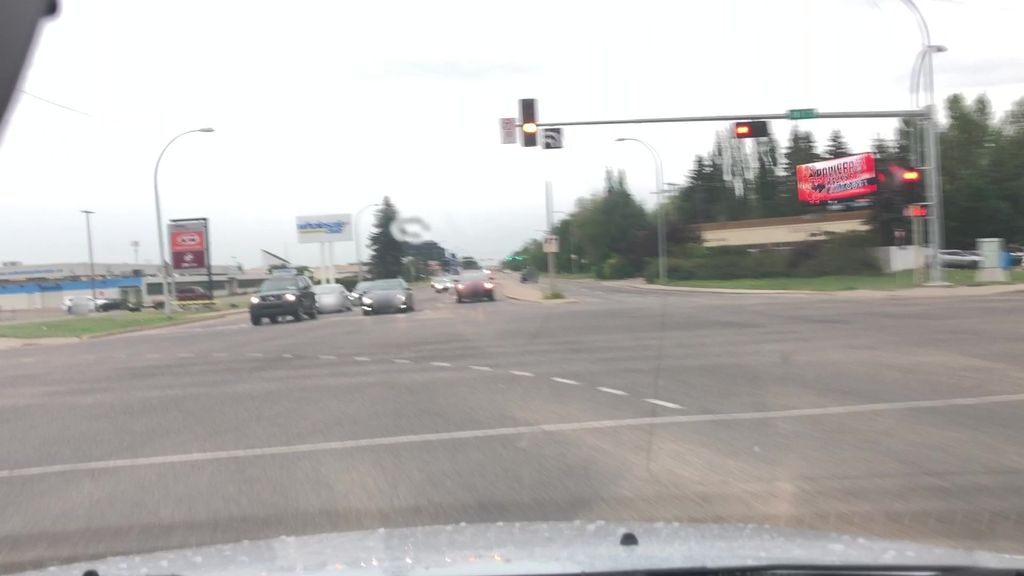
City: edmonton